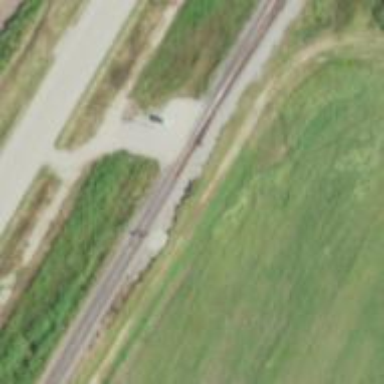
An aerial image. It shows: Junction on the railway.